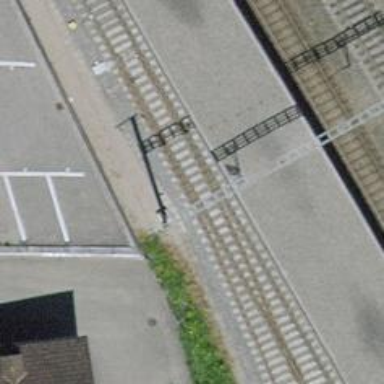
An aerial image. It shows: Stop position for public transport at railway stop.